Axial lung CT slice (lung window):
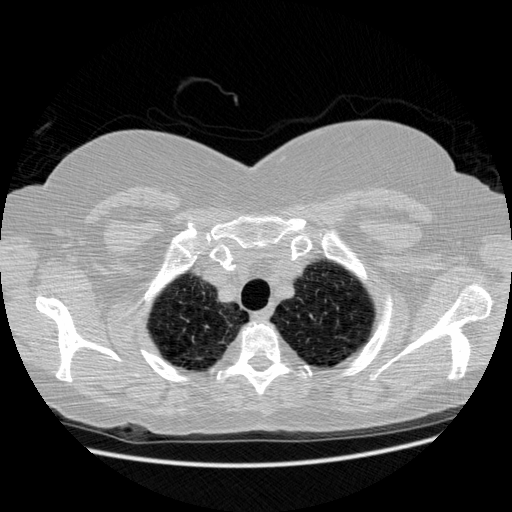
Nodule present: no